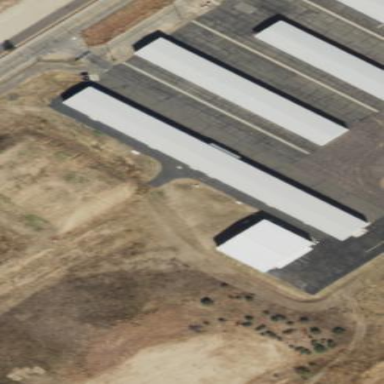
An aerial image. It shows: Hangar located at airport.